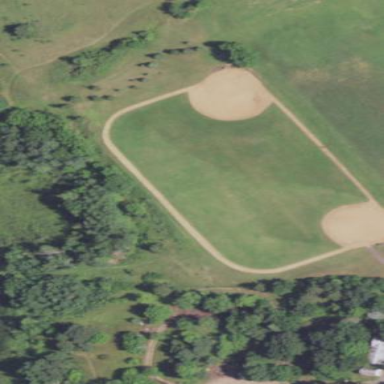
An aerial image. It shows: Baseball/softball pitch for leisure sports.